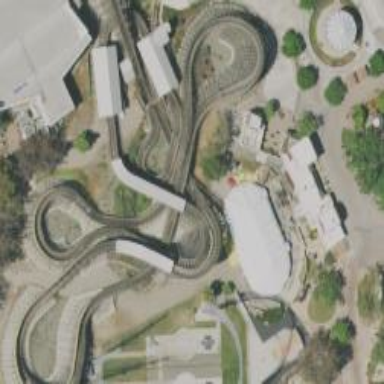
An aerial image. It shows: Thrilling roller coaster attraction.